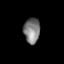
Tissue: skin
Cell type: Epithelial cells
Senescence score: 0.2592
Nuclear area (px): 402
Mean DAPI intensity: 124.886